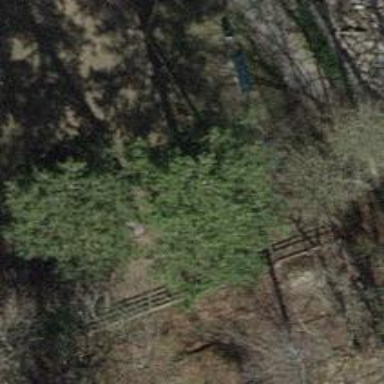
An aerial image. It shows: Evergreen needle-leaved tree.